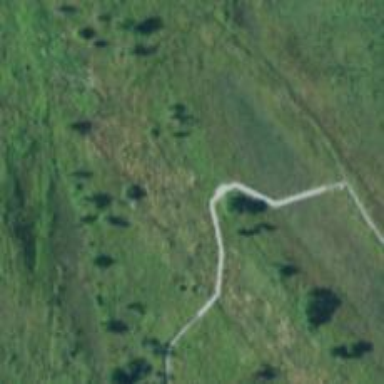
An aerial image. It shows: Footway along the road.